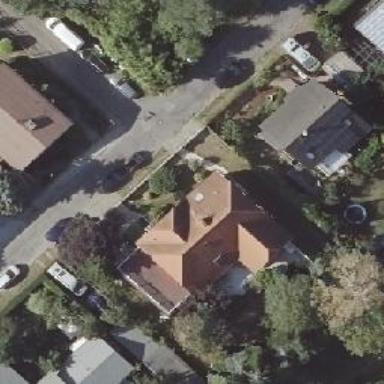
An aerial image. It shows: Semi-detached house.